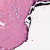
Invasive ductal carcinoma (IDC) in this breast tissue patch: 0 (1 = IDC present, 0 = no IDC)